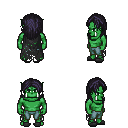
a pixel art fantasy rpg character, male body template, orc, green skin, black tattered cape, teal pants, raven long hairstyle, gray slippers, four views (front, back, left, right), 2x2 character sprite sheet, small pixel art, hard edges, no anti-aliasing